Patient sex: F
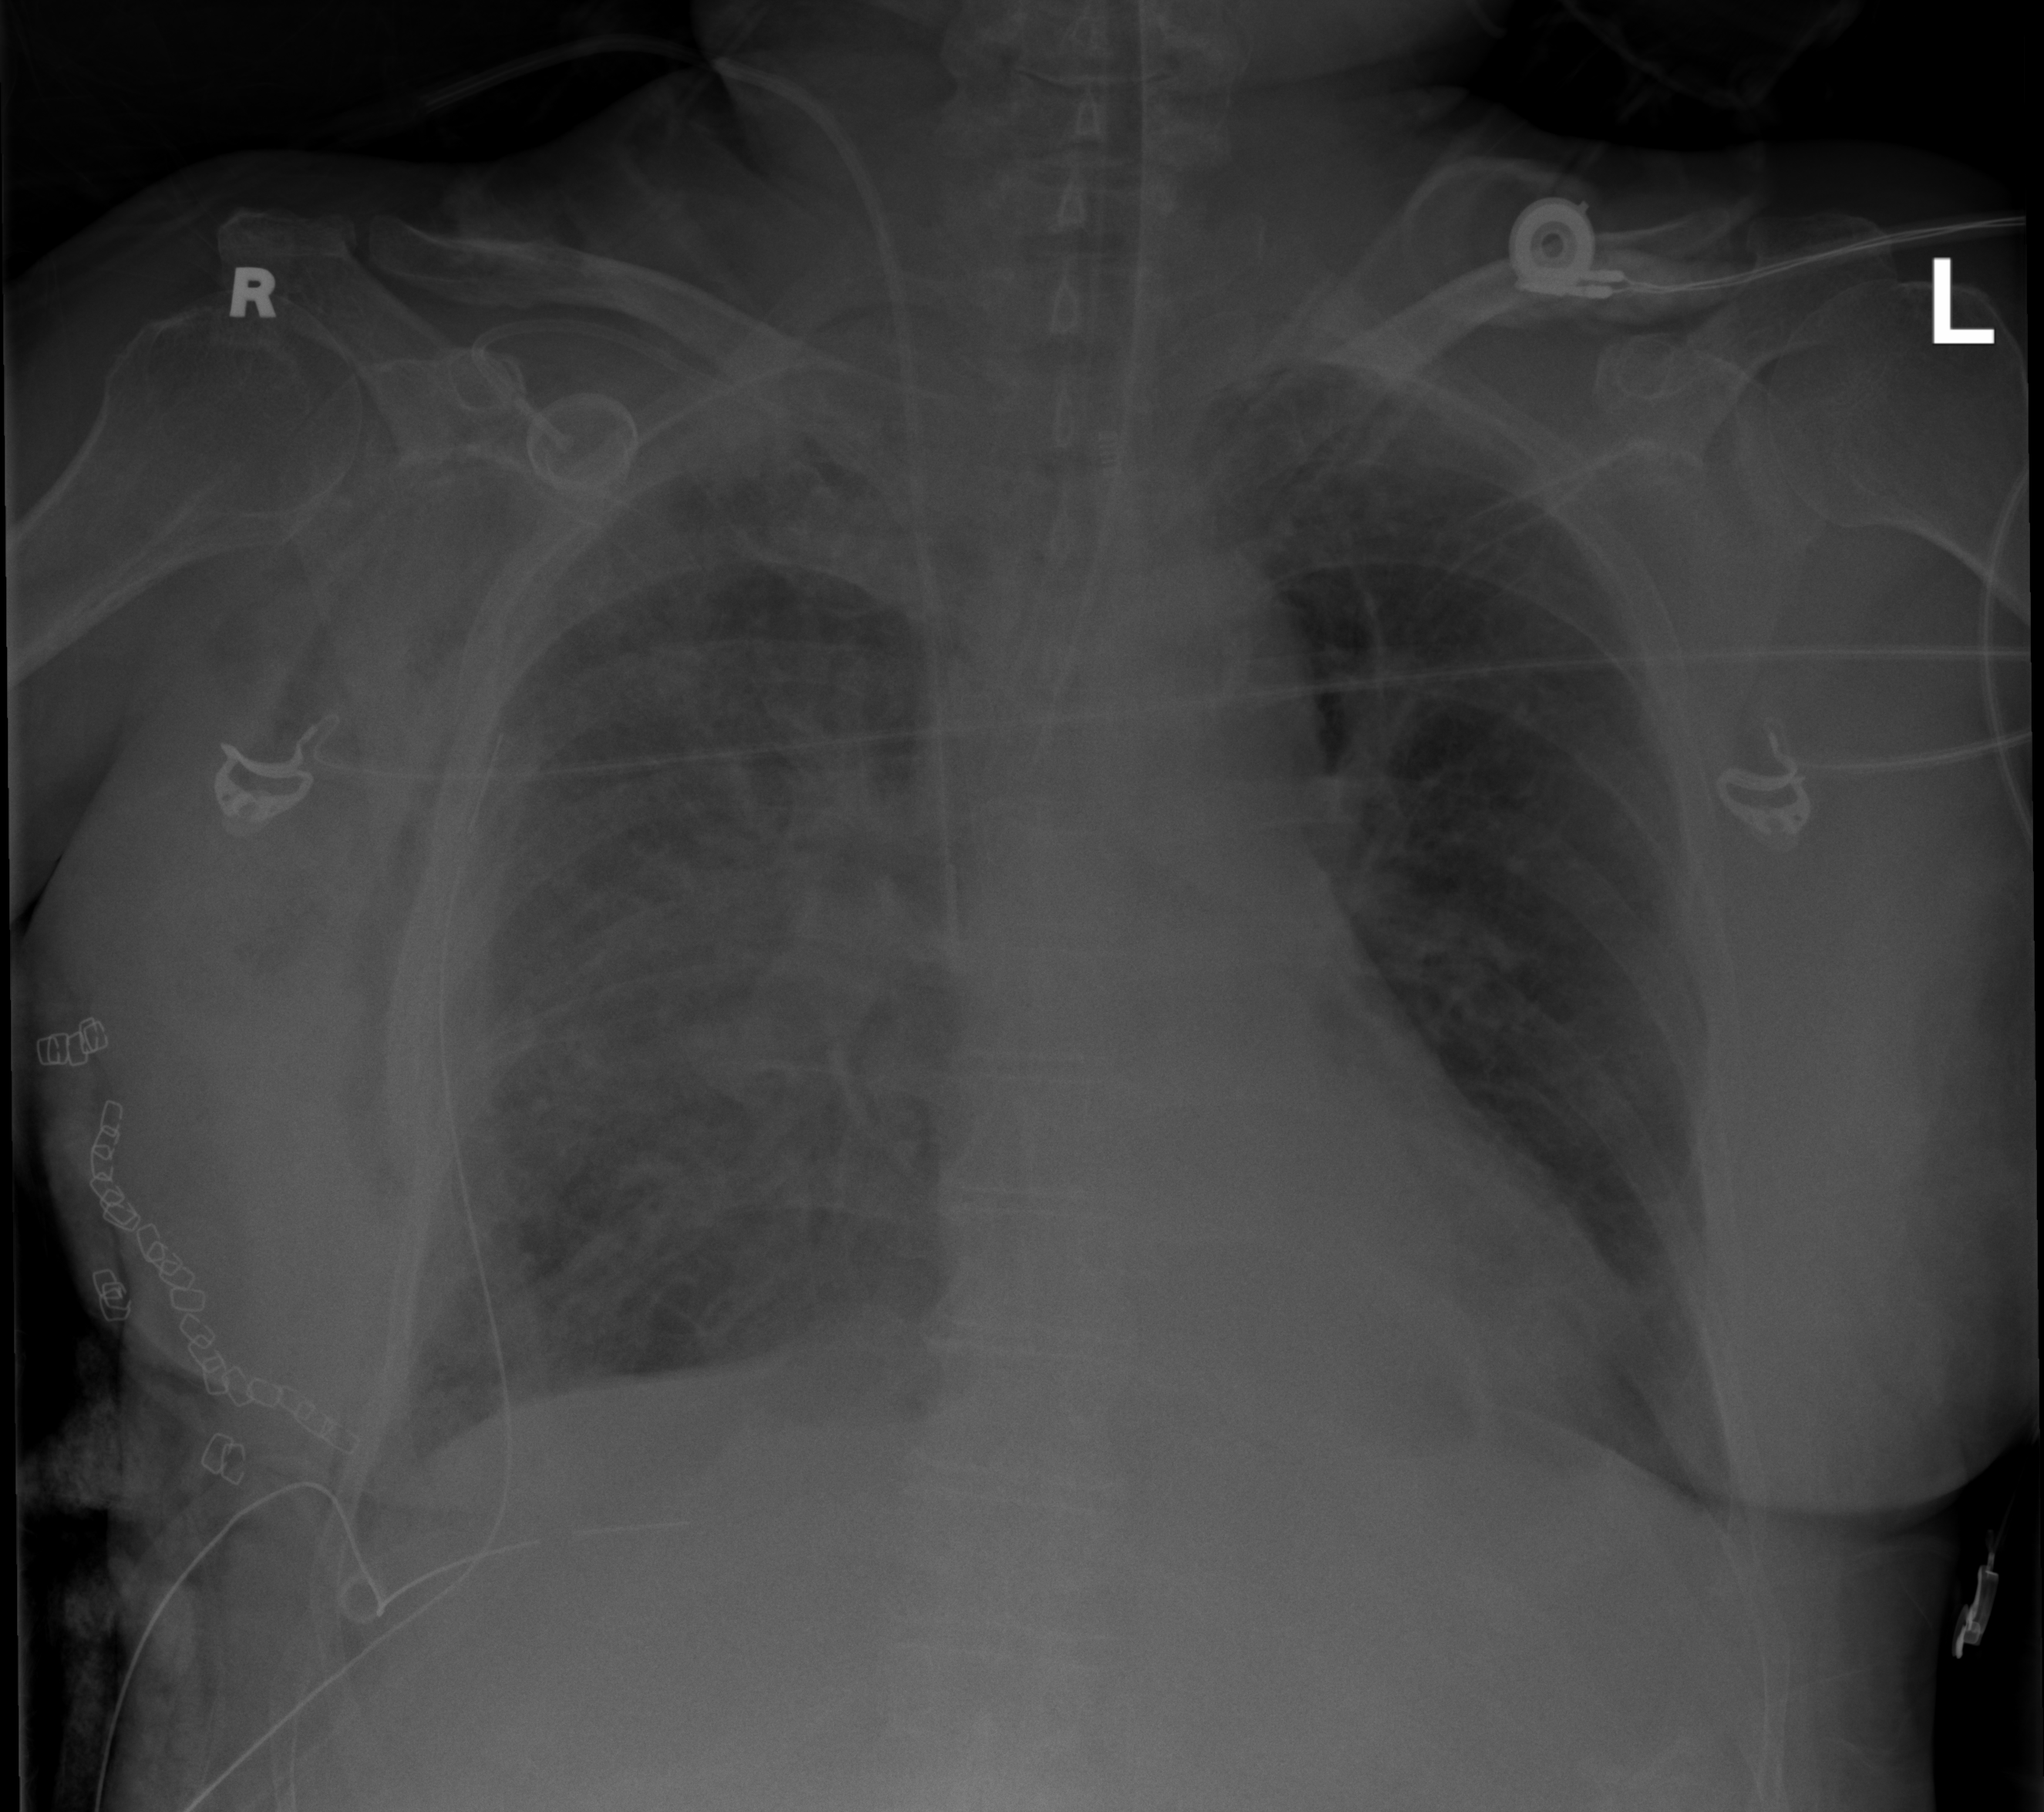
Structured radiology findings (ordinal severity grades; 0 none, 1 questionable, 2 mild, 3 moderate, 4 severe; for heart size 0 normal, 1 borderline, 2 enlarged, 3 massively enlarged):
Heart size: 0
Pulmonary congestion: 2
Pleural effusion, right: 2
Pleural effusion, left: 0
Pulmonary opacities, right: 3
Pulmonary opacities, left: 0
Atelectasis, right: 1
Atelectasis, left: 2